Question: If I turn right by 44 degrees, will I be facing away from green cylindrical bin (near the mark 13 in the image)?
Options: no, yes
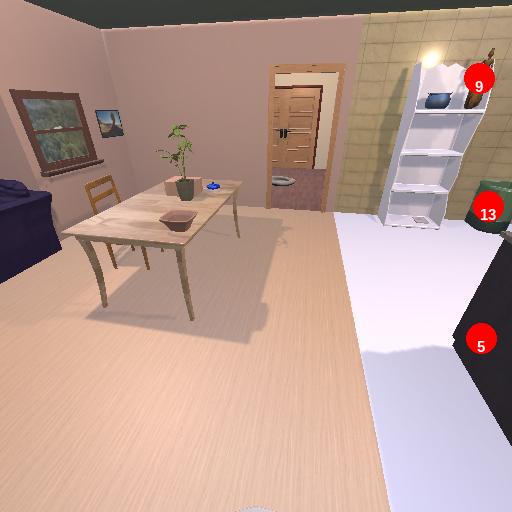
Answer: no